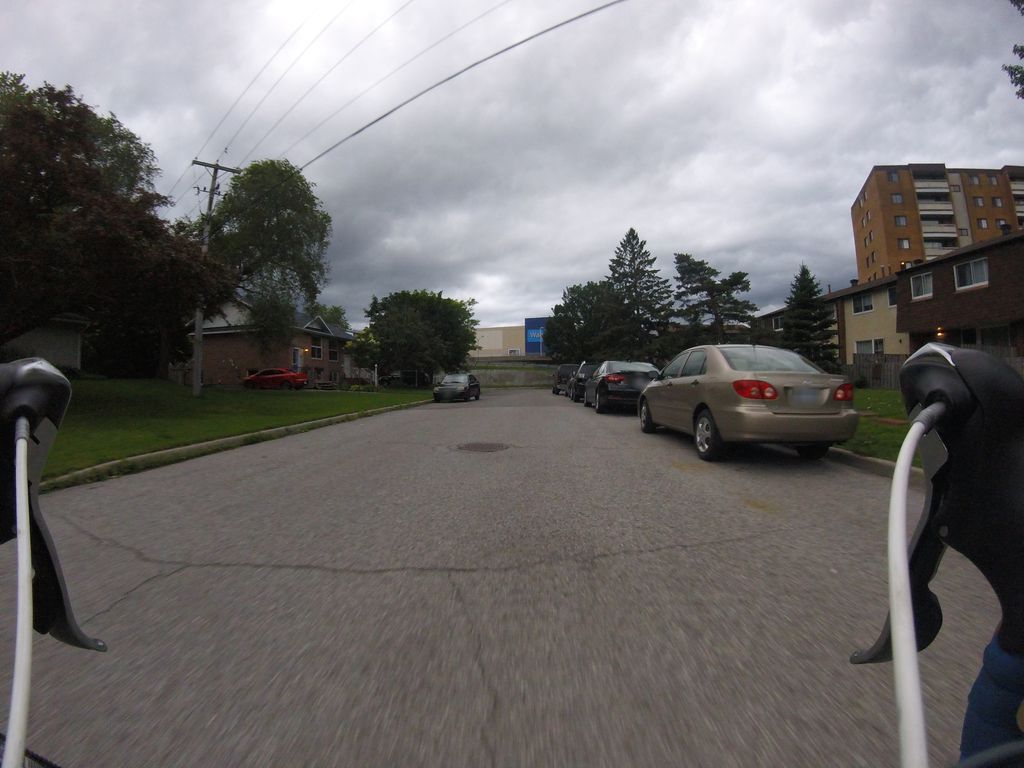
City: ottawa-gatineau